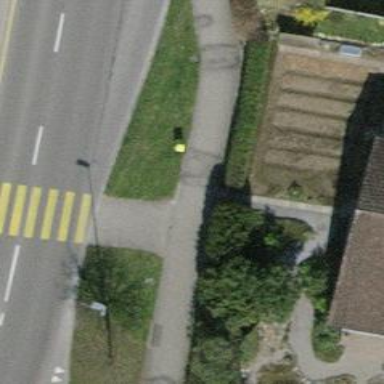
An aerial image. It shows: Post box is visible.